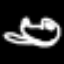
Label: frog